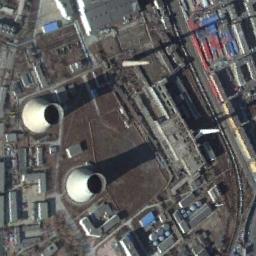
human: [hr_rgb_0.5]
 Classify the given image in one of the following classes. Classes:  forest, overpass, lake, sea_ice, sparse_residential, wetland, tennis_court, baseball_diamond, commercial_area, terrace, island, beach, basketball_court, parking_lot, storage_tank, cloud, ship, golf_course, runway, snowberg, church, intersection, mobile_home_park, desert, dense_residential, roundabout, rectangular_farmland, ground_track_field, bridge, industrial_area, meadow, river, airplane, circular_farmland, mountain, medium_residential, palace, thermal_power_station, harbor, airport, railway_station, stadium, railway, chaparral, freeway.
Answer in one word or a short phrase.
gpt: thermal_power_station